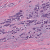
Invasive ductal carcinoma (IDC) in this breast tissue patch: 1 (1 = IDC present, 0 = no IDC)